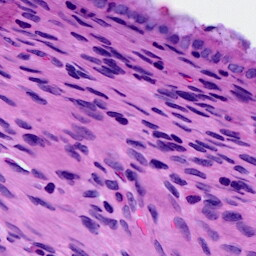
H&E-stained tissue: Cervix